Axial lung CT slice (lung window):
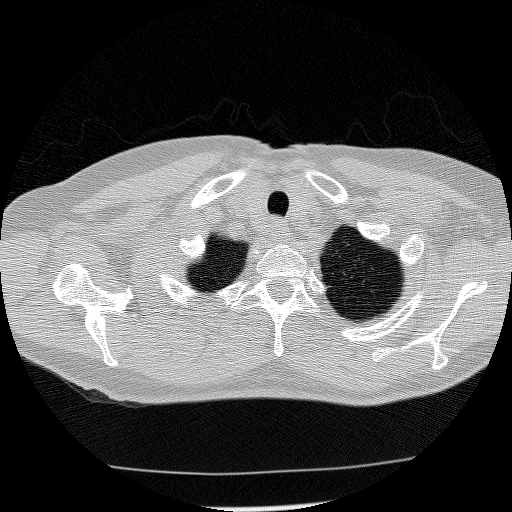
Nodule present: no